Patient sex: M
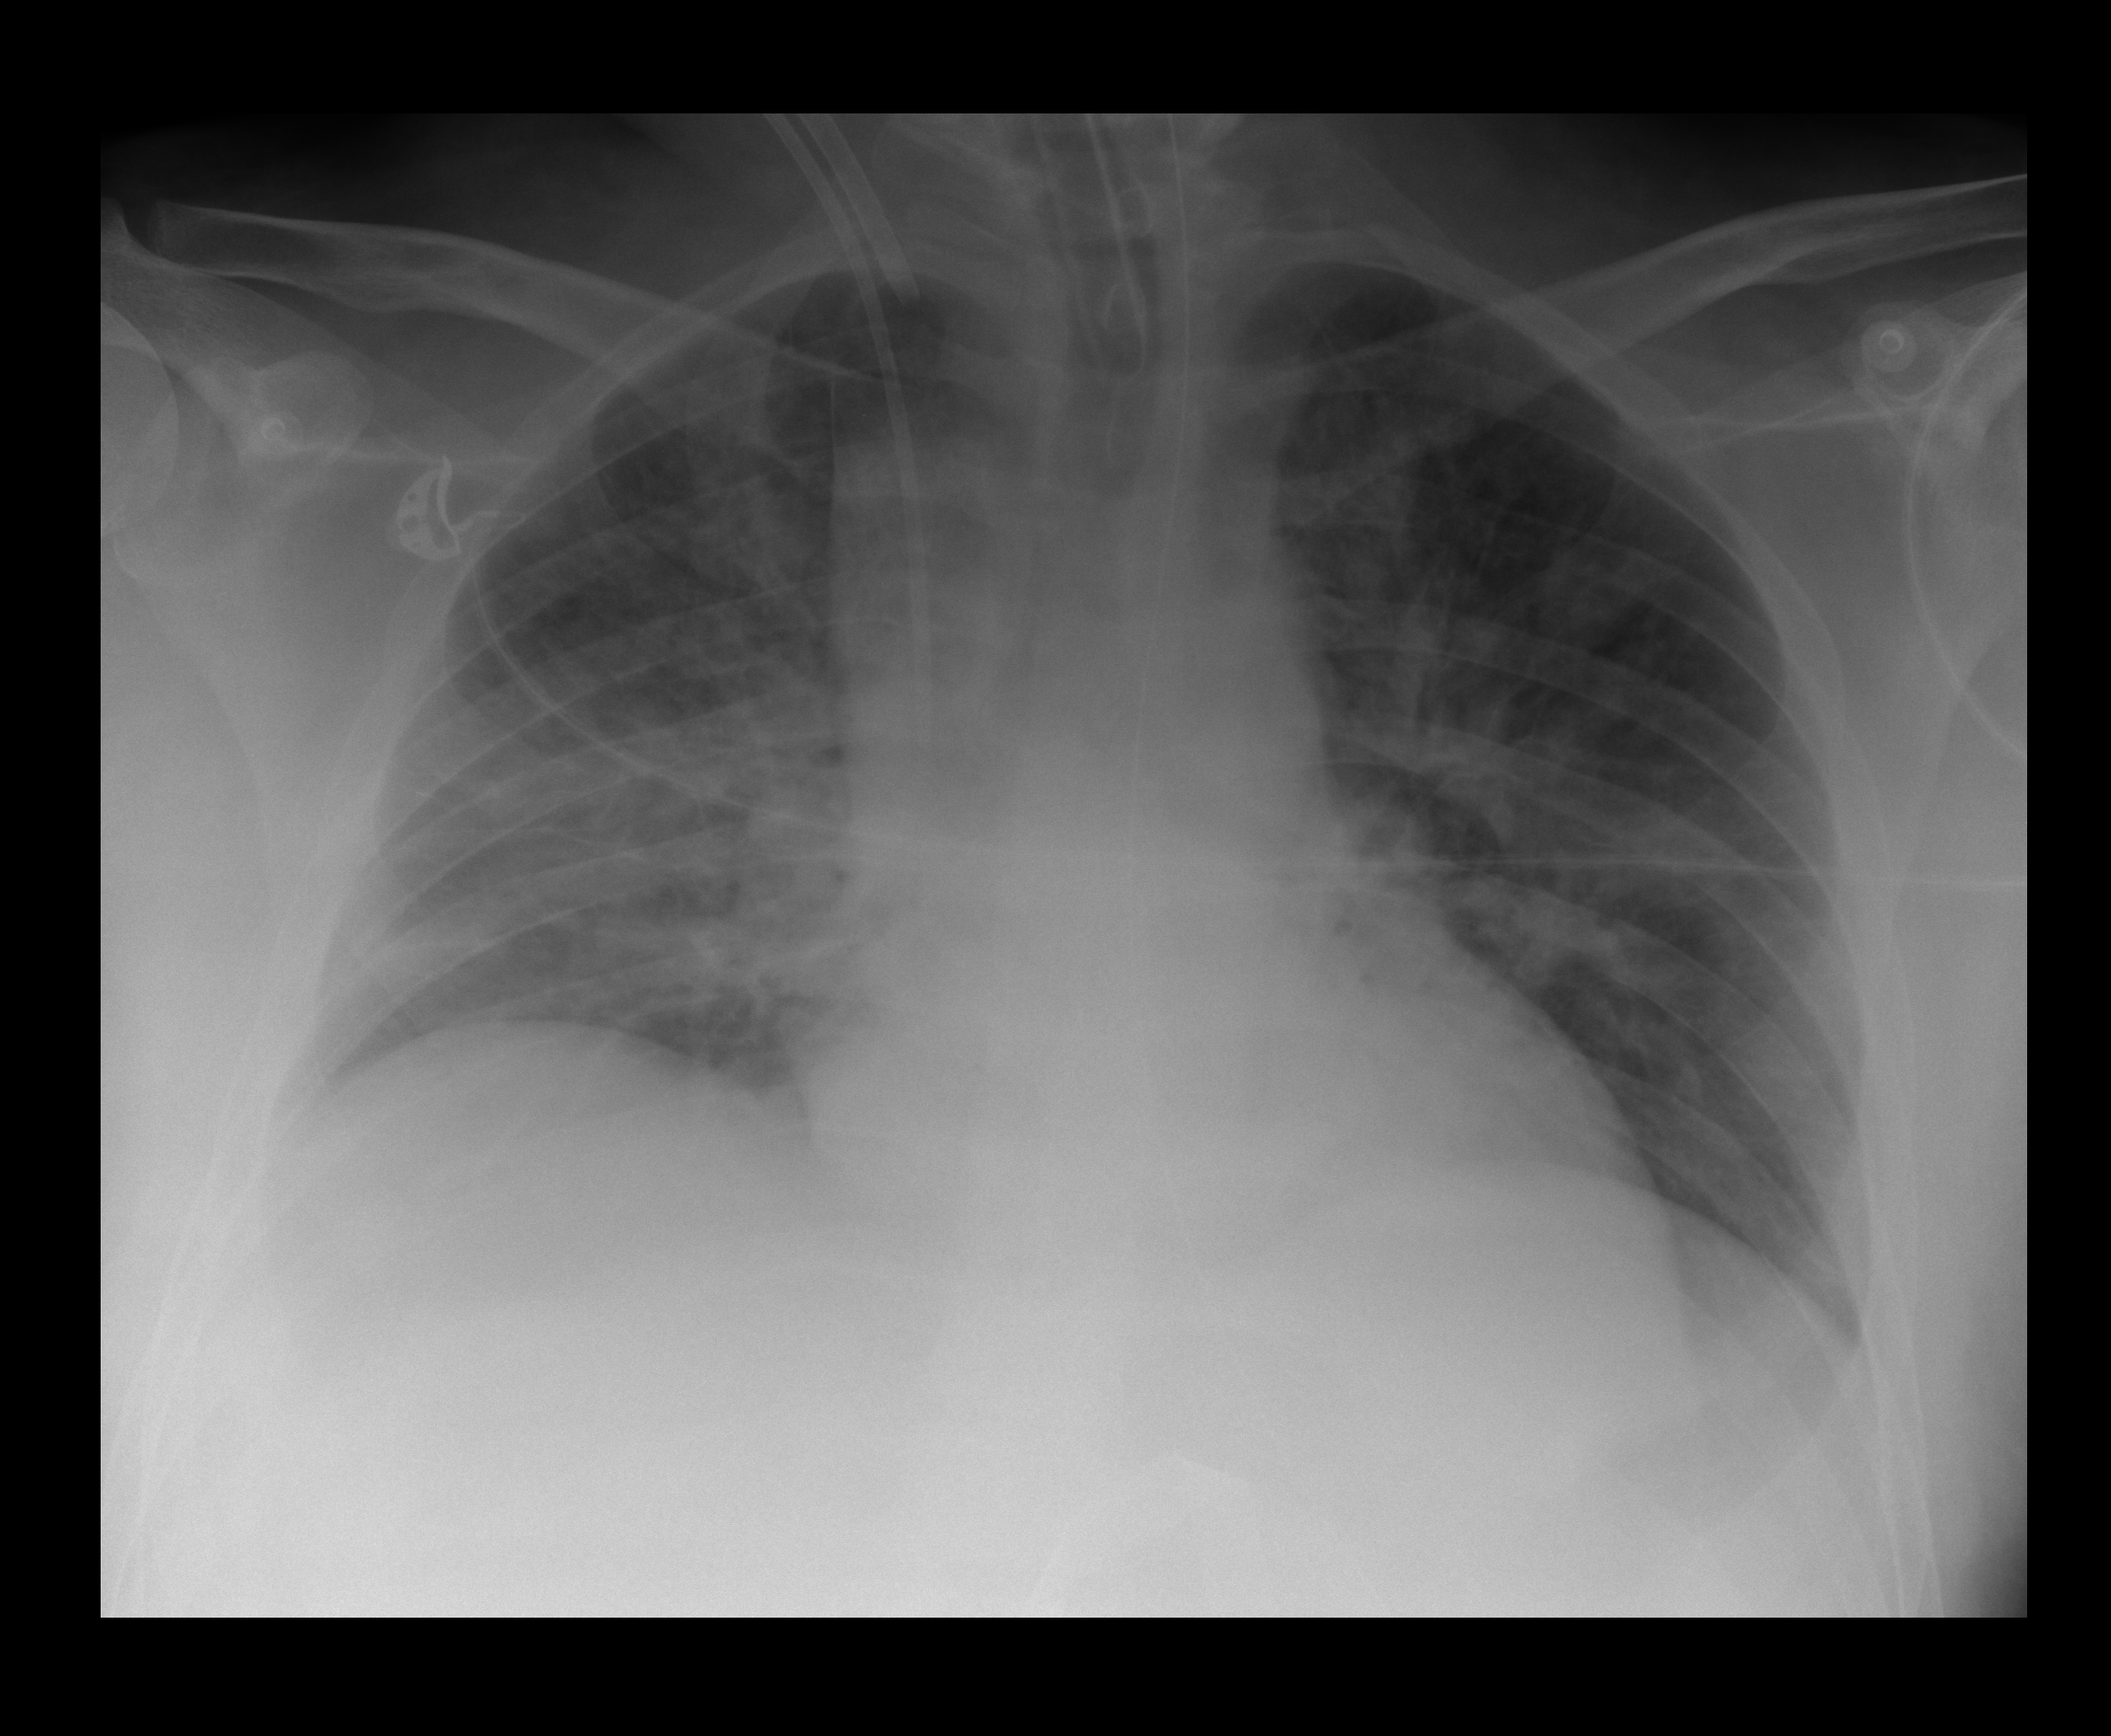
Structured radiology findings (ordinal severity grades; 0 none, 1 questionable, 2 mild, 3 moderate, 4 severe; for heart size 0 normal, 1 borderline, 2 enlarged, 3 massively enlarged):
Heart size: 0
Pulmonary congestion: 2
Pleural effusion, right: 0
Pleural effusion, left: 0
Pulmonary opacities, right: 3
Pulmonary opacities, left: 2
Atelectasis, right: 0
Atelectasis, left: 0